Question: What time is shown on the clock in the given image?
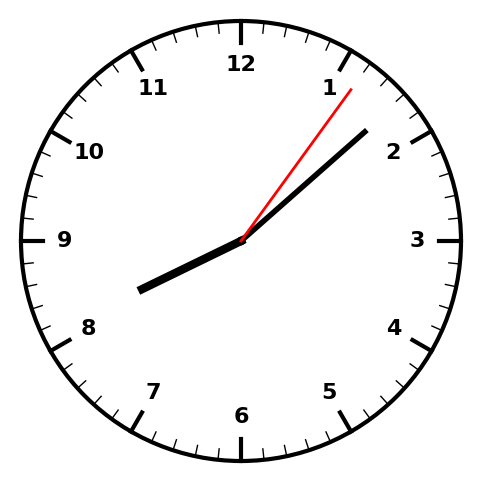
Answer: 08:08:06